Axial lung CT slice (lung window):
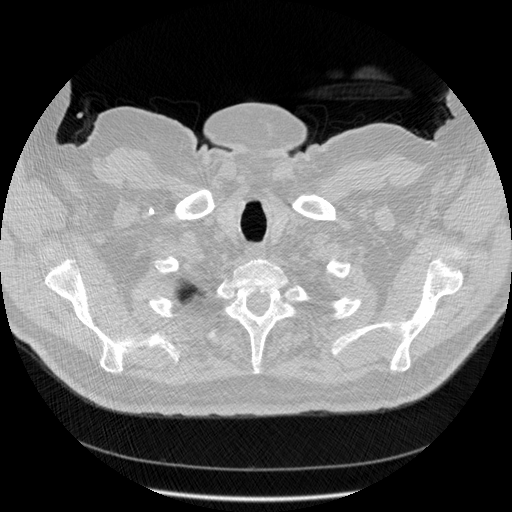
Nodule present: no